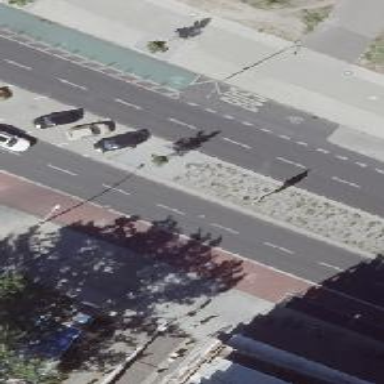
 and it is dual carriageway with cycleway on the right side that also functions as bus lane."